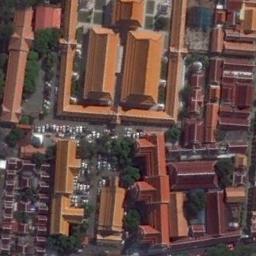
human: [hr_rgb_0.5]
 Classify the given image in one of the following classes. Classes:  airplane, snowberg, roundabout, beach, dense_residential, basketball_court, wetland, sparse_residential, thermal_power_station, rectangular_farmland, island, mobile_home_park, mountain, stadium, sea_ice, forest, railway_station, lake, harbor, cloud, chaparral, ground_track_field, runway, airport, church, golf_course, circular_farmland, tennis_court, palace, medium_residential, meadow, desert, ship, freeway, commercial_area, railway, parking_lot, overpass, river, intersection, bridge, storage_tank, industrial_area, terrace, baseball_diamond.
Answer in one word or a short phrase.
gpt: palace